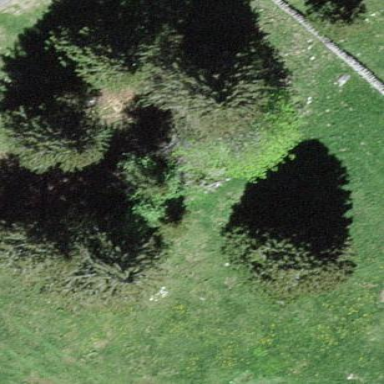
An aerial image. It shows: Forest area.